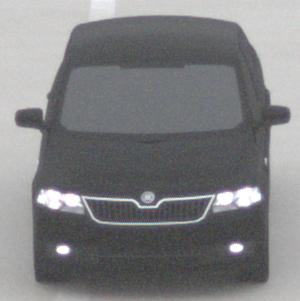
Make: Skoda
Model: Rapid
Detailed model: Rapid 1.2 Active Limousine
Model produced from: 2012/10
Model produced until: 2015/04
Doors: 5
Color: black
Road condition: dry road
Daytime: midday
Contrast: low contrast